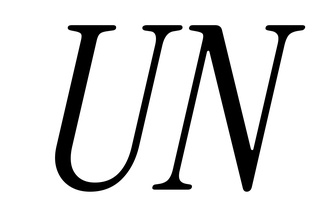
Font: InstrumentSerif-Italic